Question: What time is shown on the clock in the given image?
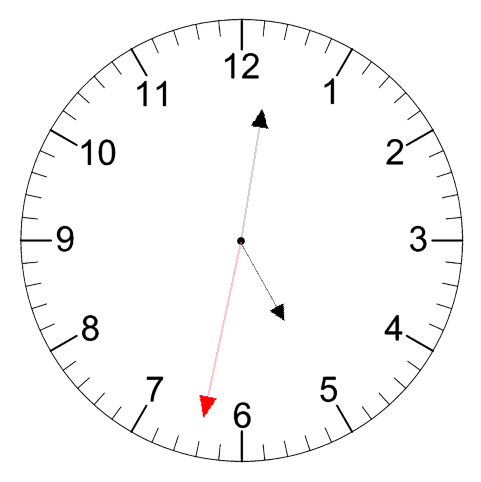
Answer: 05:01:32